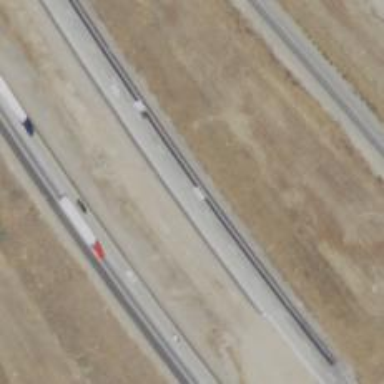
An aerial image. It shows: View of motorway.